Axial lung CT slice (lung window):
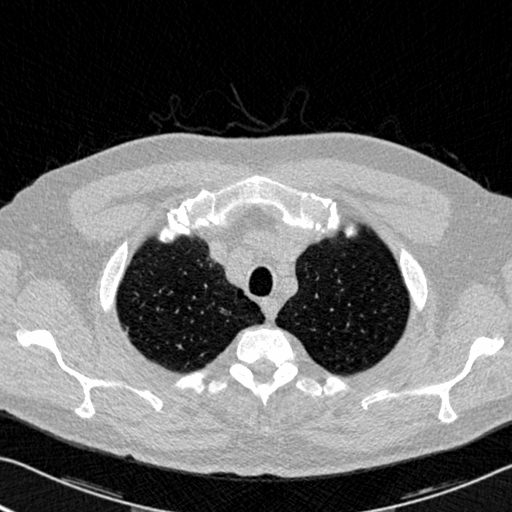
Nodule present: no